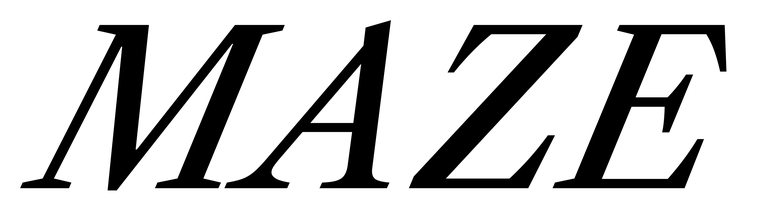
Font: LibreCaslonText-Italic_Medium_Italic